Field crop: tomato
Growth stage: 2
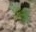
Species: solanum